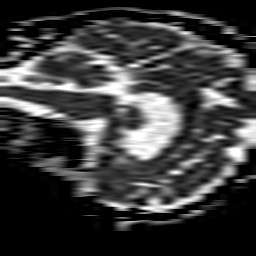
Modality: ADC
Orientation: sagittal
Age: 61
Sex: male
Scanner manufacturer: philips
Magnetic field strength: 1.5 T
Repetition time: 3.398 s
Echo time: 0.09411 s